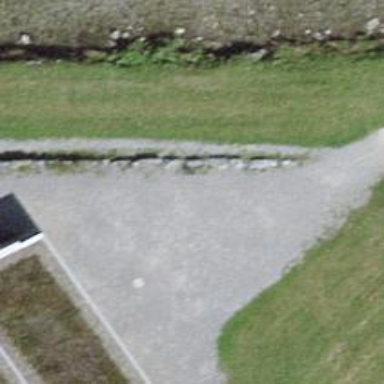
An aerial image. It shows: Unpaved footway.